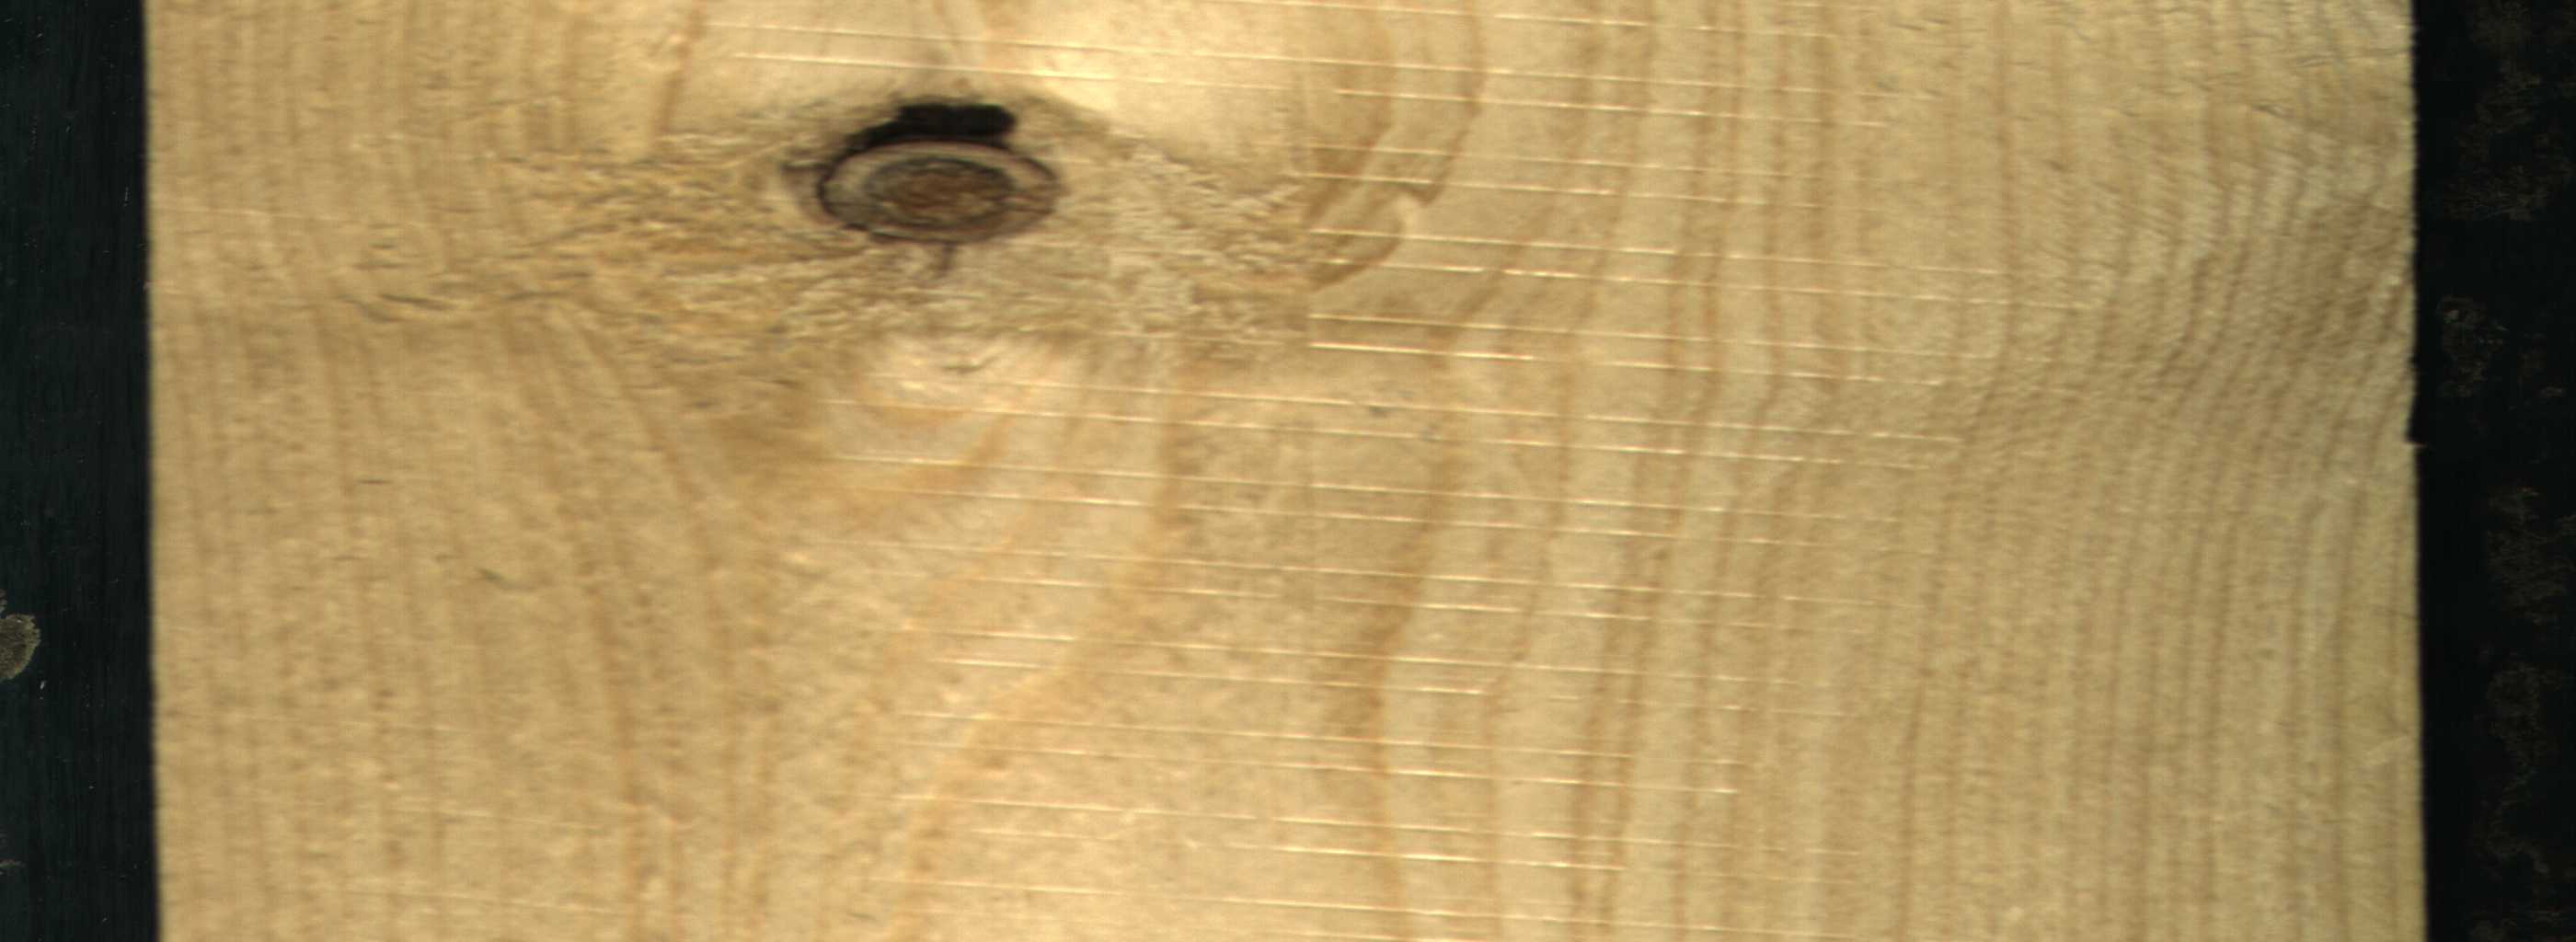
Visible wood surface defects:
Dead_Knot